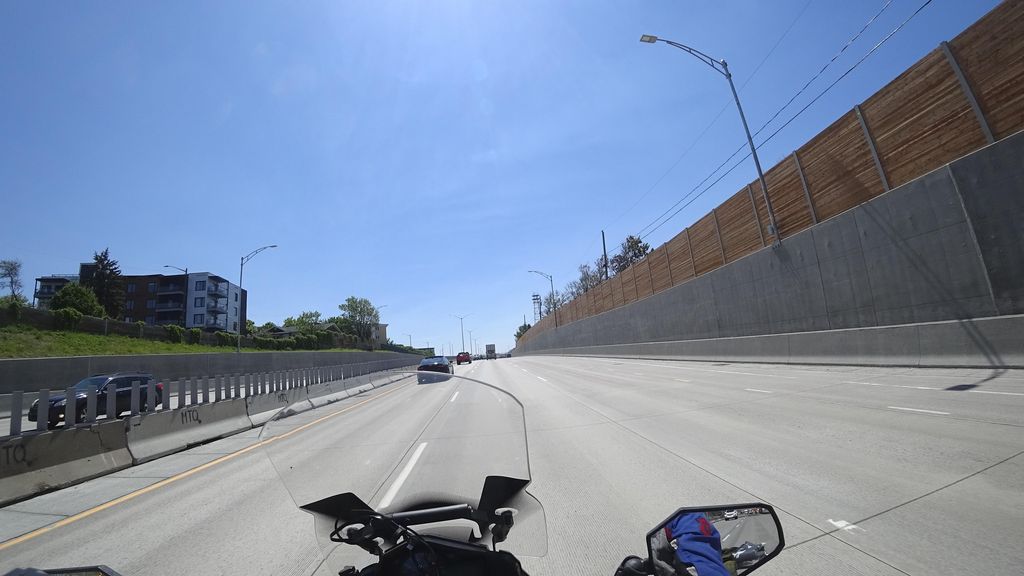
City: quebec_city